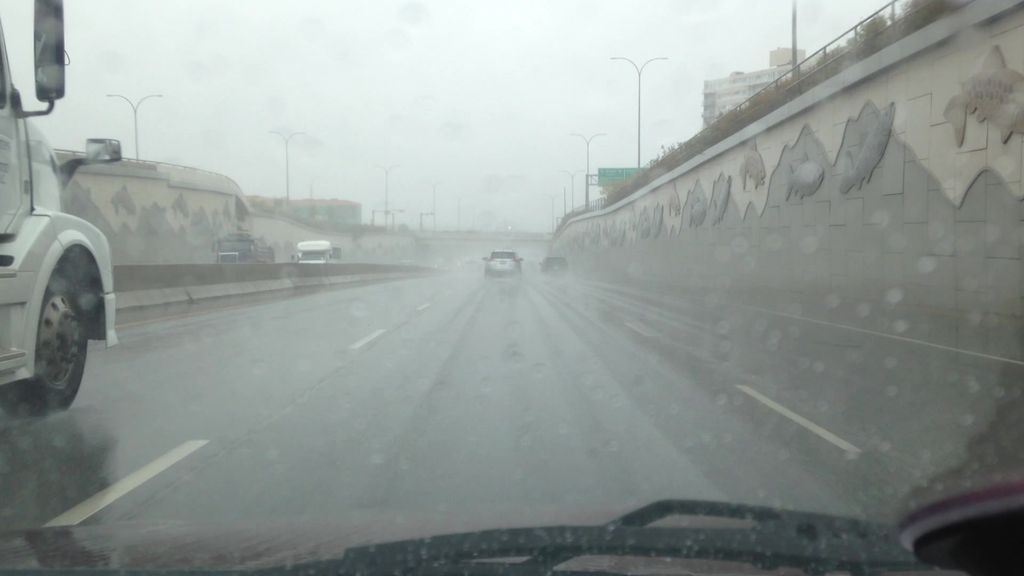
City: calgary